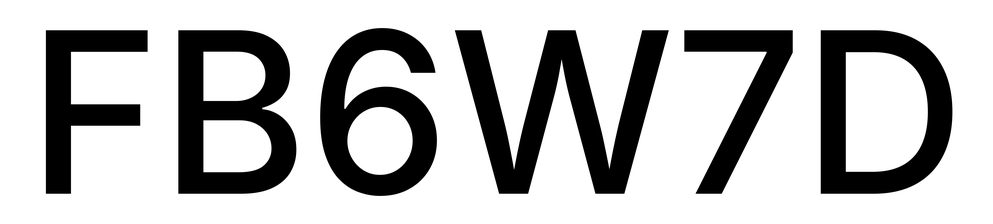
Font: Inter_Medium